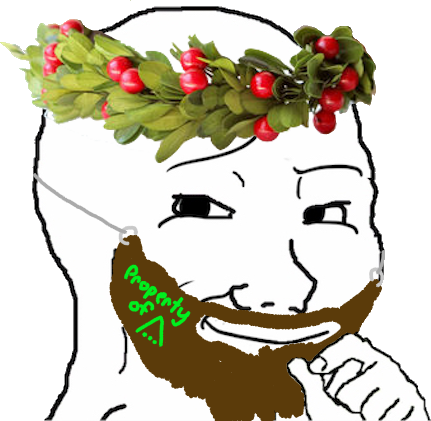
Label: 5_Smugjak